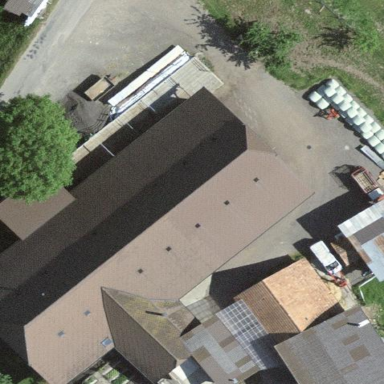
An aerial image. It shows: Farm building.